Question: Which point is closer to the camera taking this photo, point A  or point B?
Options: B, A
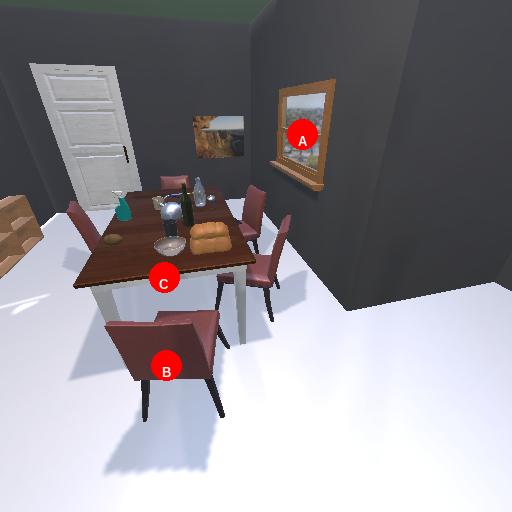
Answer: B